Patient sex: F
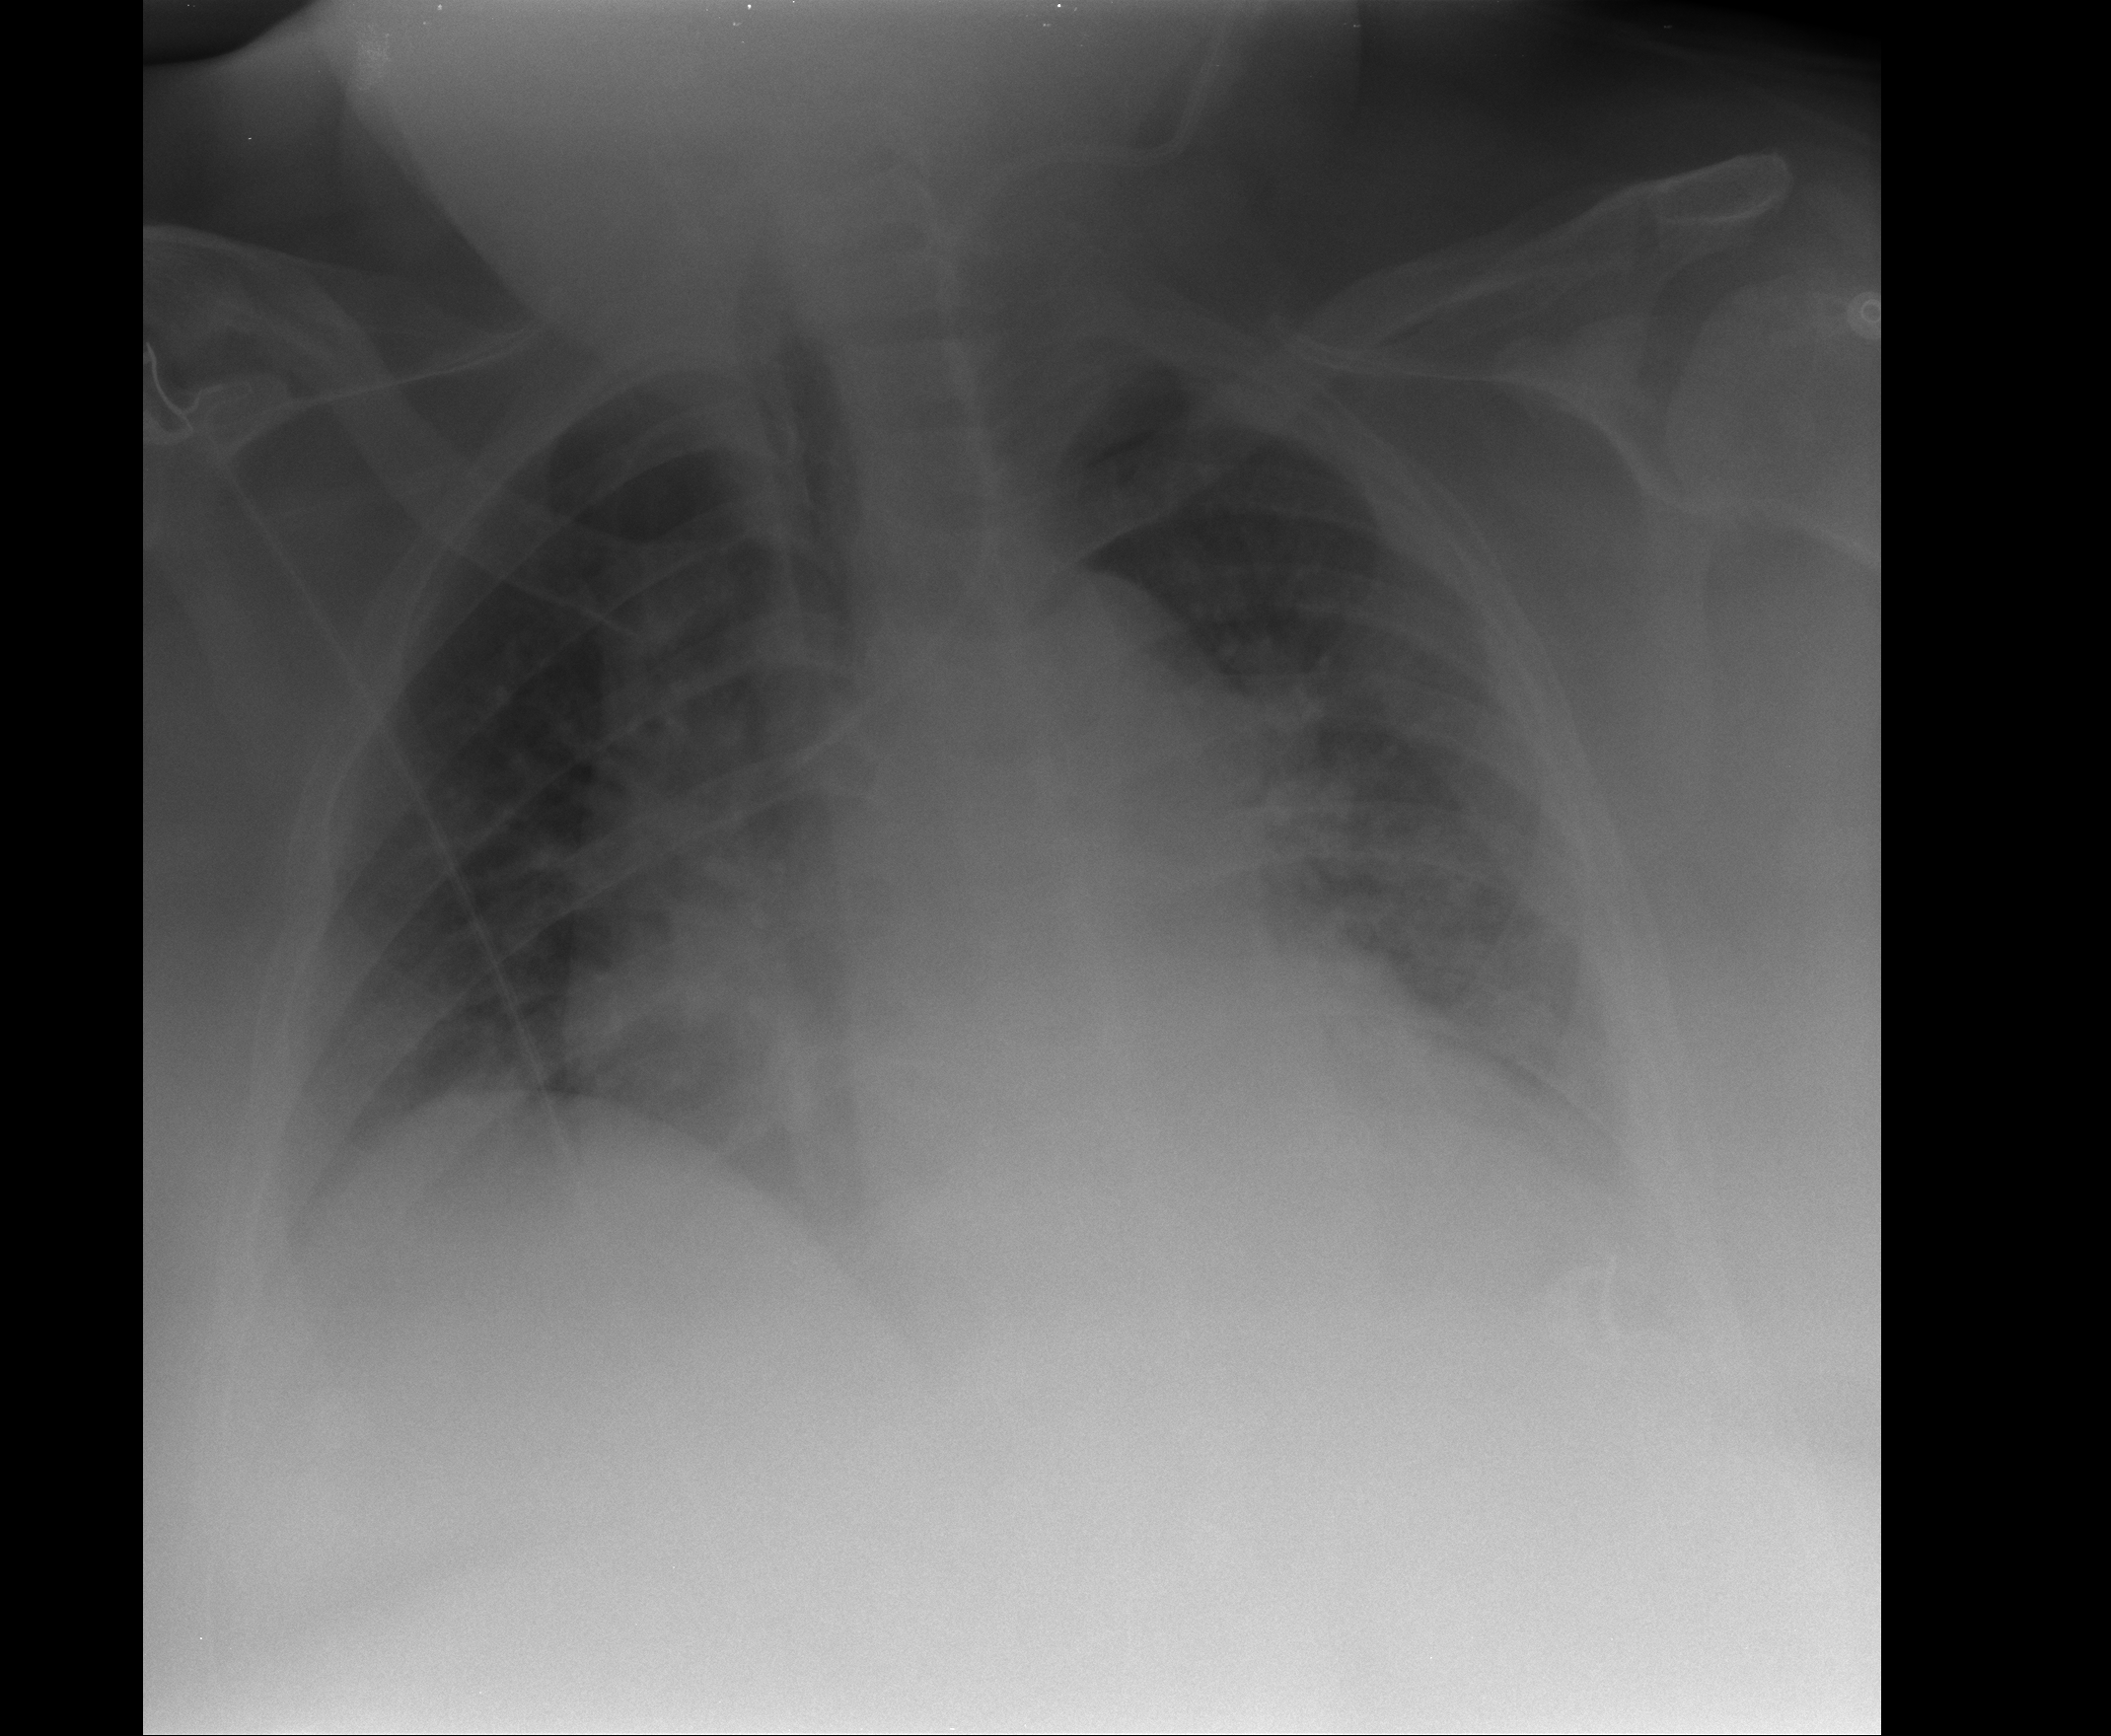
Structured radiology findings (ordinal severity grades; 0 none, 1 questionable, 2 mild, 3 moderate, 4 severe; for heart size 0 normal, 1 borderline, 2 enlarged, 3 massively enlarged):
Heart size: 2
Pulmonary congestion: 2
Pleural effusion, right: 0
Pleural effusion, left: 2
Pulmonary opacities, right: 0
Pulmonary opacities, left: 3
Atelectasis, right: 2
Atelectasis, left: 2